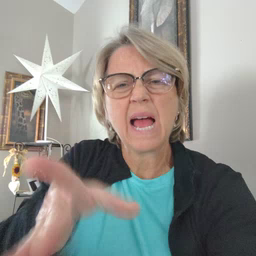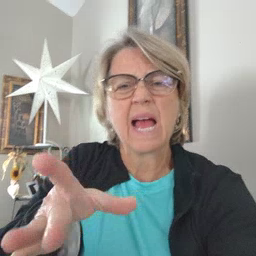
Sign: hate